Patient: sex M, age 70
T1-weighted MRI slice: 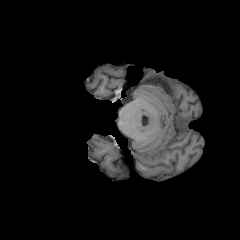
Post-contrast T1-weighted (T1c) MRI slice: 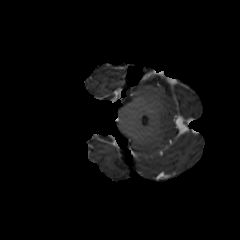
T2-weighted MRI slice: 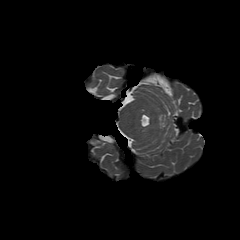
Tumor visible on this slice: no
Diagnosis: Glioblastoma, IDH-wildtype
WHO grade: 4